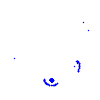
Particle: electron